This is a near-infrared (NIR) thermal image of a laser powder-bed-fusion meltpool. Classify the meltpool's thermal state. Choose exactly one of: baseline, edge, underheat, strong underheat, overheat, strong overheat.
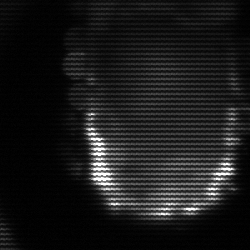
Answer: baseline